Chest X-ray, PA view. Patient: 30 years old, sex F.
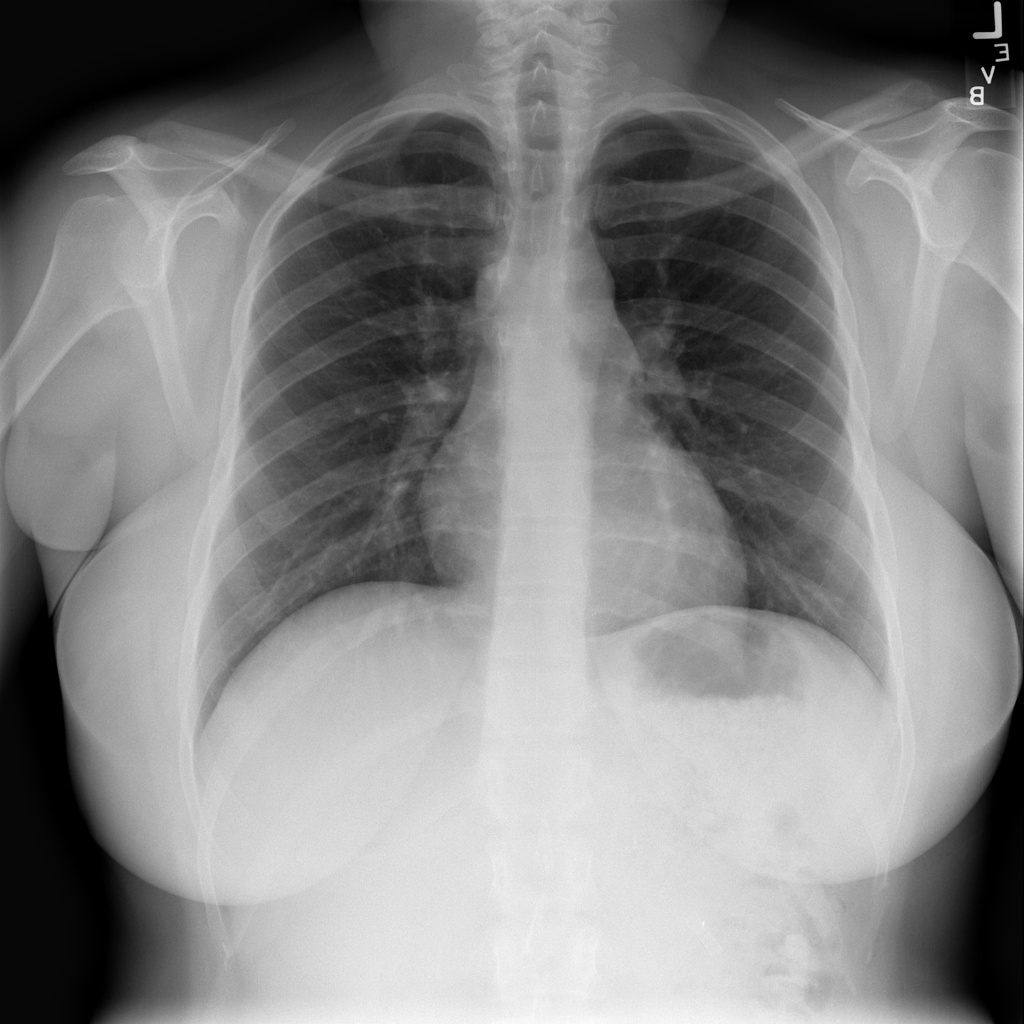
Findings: No Finding